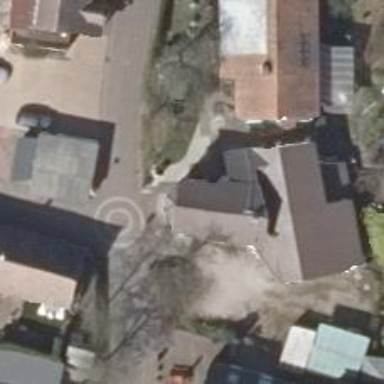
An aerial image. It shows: Café.